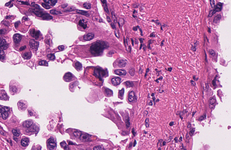
Tumor epithelial tissue: yes
Tumor-associated stroma tissue: yes
Normal tissue: no